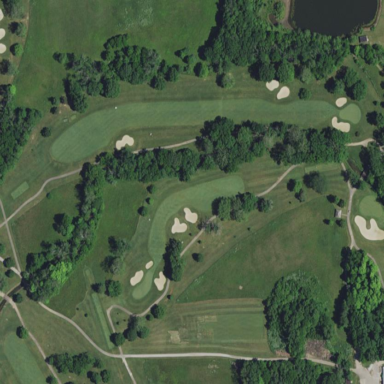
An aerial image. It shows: Golf fairway surrounded by grass.